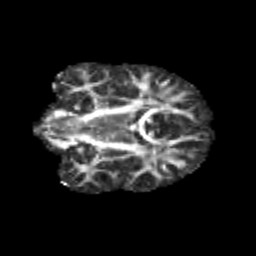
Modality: FA
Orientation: coronal
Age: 9
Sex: male
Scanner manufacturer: siemens
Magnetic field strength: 3 T
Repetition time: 3.8 s
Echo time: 0.07 s